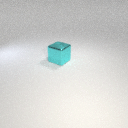
large cyan metal cube